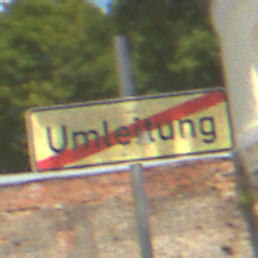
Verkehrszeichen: EndeDerUmleitungsankuendigung
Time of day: Midday
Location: Outdoor (Suburban)
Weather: PartlyCloudy
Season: NotSpecified
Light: Natural